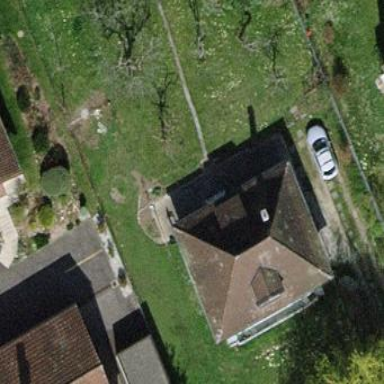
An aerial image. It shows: Detached building with hipped roof shape.